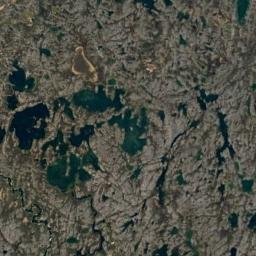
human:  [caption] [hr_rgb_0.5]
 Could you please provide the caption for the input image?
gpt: Except for the waters, this wetland is covered by vegetation .

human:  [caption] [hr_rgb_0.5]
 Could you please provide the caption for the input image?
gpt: The wetland consists of bare land and water .

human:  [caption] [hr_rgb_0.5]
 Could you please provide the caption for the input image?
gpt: There are many different shapes and sizes of water around the wetlands .

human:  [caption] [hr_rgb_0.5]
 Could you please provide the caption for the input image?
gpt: There are a few brown bare lands in the river in a wetland with sparse green plants on the bare lands .

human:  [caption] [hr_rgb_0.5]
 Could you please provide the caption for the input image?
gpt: There are much bare land and some water areas on the wetland .